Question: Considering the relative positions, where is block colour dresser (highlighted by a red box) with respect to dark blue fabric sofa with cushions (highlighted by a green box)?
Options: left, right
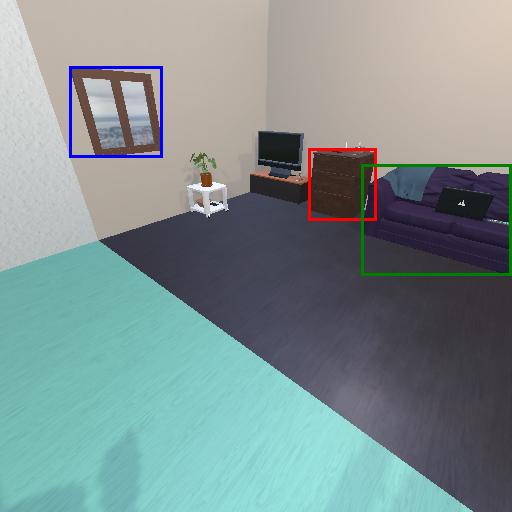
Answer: left